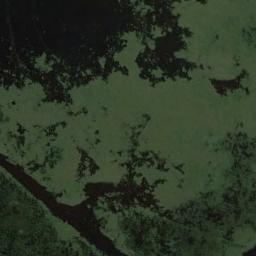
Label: wetland